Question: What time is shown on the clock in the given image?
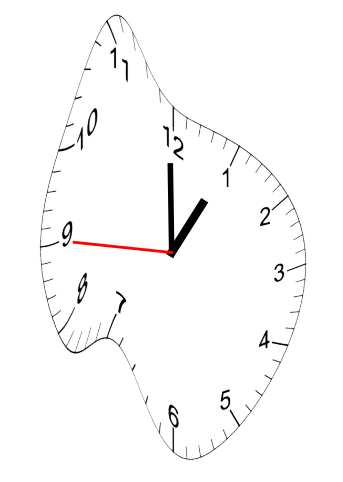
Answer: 12:59:45